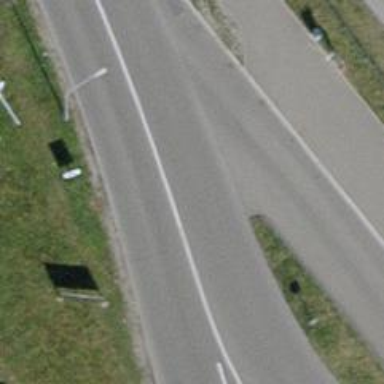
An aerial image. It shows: Bus stop with designated public transport stop position.